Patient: sex M, age 66
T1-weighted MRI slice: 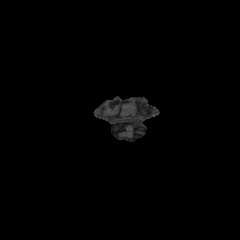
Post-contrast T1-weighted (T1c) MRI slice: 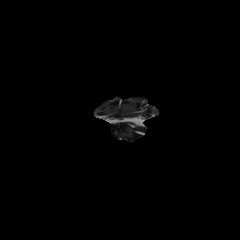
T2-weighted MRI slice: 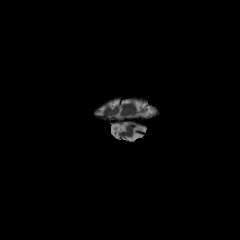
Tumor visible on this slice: no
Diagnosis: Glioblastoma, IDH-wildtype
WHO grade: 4